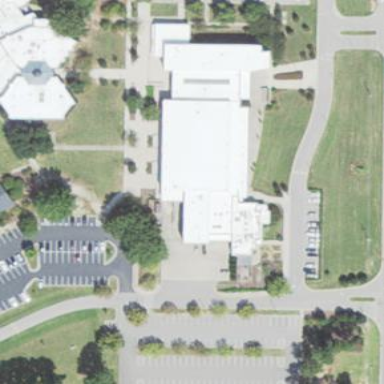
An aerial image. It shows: College building.